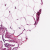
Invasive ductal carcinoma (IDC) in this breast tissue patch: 0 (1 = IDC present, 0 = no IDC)